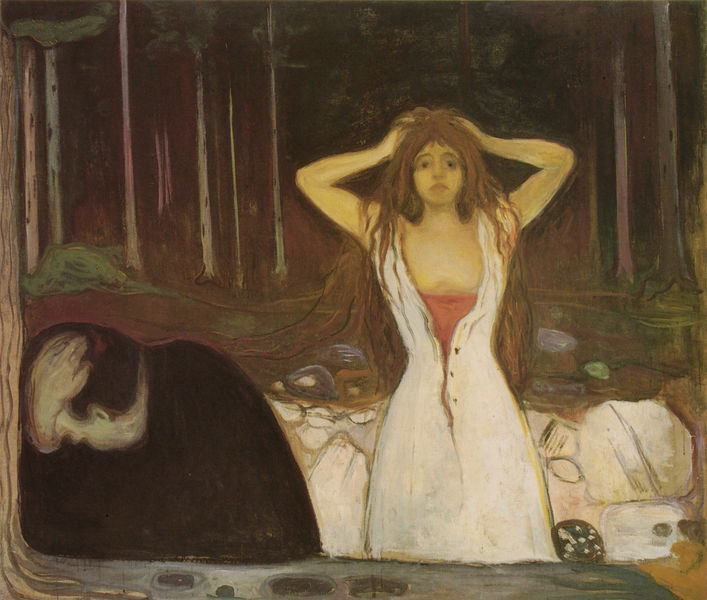
Titel: Asche
Künstler: Edvard Munch
Standort: Oslo
Institution: Nasjonalgalleriet
Schlagwörter: baum, gemälde, mann, schatten, wasser, weiß, baumstämme, bäume, gelb, grün, landschaft, mädchen, ocker, see, ufer, abend, ausschnitt, braun, frau, frisur, grau, haar, hintergrund, kleid, mund, orange, schwarz, zeichnung, blick, rot, beige, symbolismus, gesichter, hemd, jacke, arme, blass, bluse, entsetzen, gesicht, inkarnat, rahmen, stein, steine, tod, öl, natur, gewässer, boden, haare, paar, frontal, lippen, rosa, wald, taille, umrisse, lila, violett, tannen, angst, gewalt, not, stämme, jugendstil, knöpfe, fliessend, senke, abgewandt, abwenden, rothaarig, offen, unterhemd, munch, nixe, verzweiflung, büme, waldboden, tannenwald, graben, psyche, danach, gesichtslos, strähnen, haarsträhnen, edward munch, emotion, äume, verlorenes profil, kontakt, knopflöcher, langhaar, aufgerissen, ertrinken, raufen, reue, grauen, edward, edvard, fernand khnopff, vergewaltigung, haare raufen, veerführung